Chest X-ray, PA view. Patient: 42 years old, sex F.
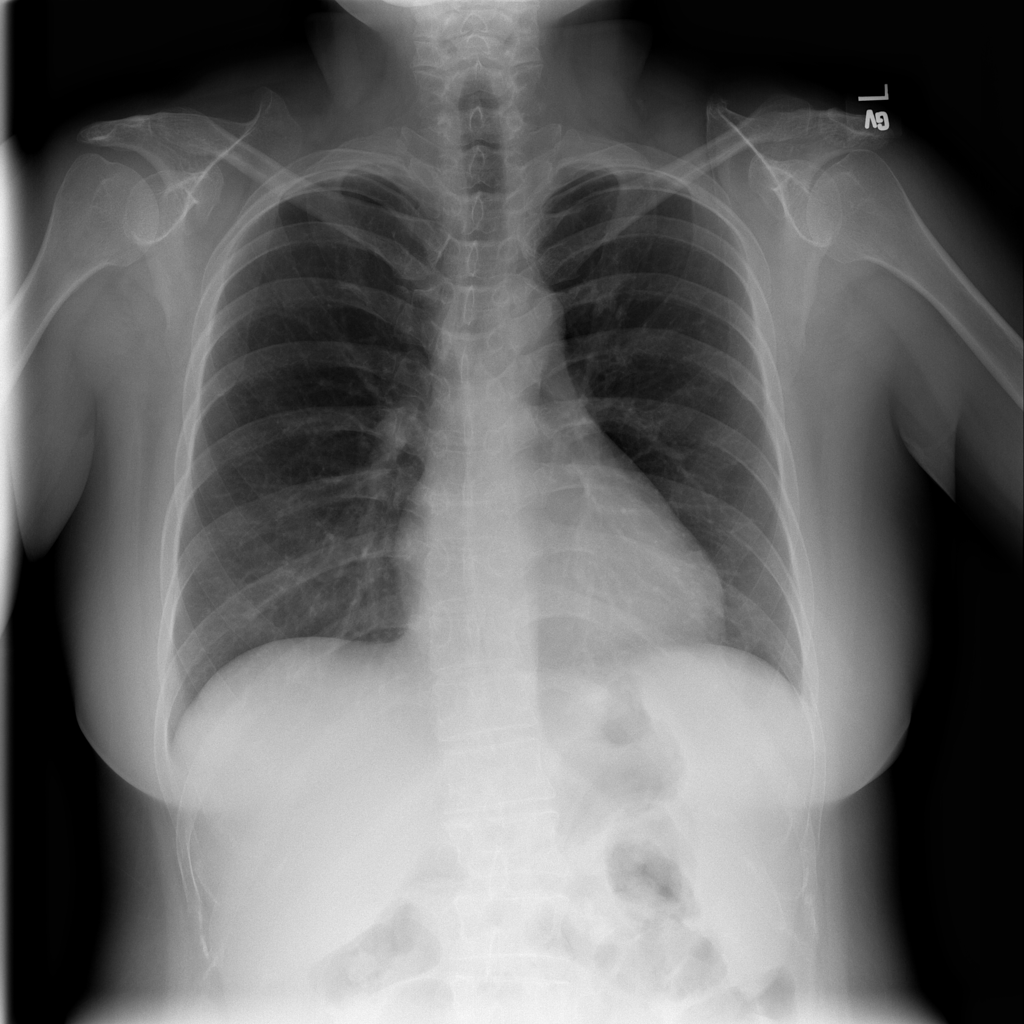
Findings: No Finding